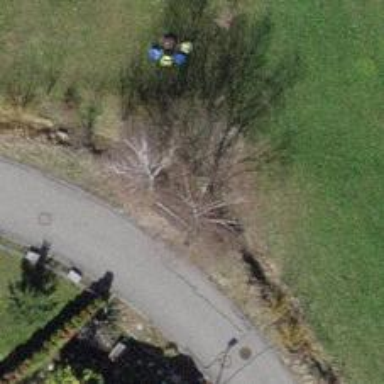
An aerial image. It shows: Bench for seating.